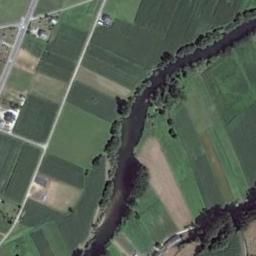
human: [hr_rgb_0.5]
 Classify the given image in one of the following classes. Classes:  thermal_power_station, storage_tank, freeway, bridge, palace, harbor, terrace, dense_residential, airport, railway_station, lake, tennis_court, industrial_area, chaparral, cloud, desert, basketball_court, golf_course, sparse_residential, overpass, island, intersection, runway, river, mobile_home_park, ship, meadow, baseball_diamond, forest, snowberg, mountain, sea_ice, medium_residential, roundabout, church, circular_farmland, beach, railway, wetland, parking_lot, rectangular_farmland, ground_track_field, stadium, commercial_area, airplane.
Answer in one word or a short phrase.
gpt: river